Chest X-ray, PA view. Patient: 60 years old, sex F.
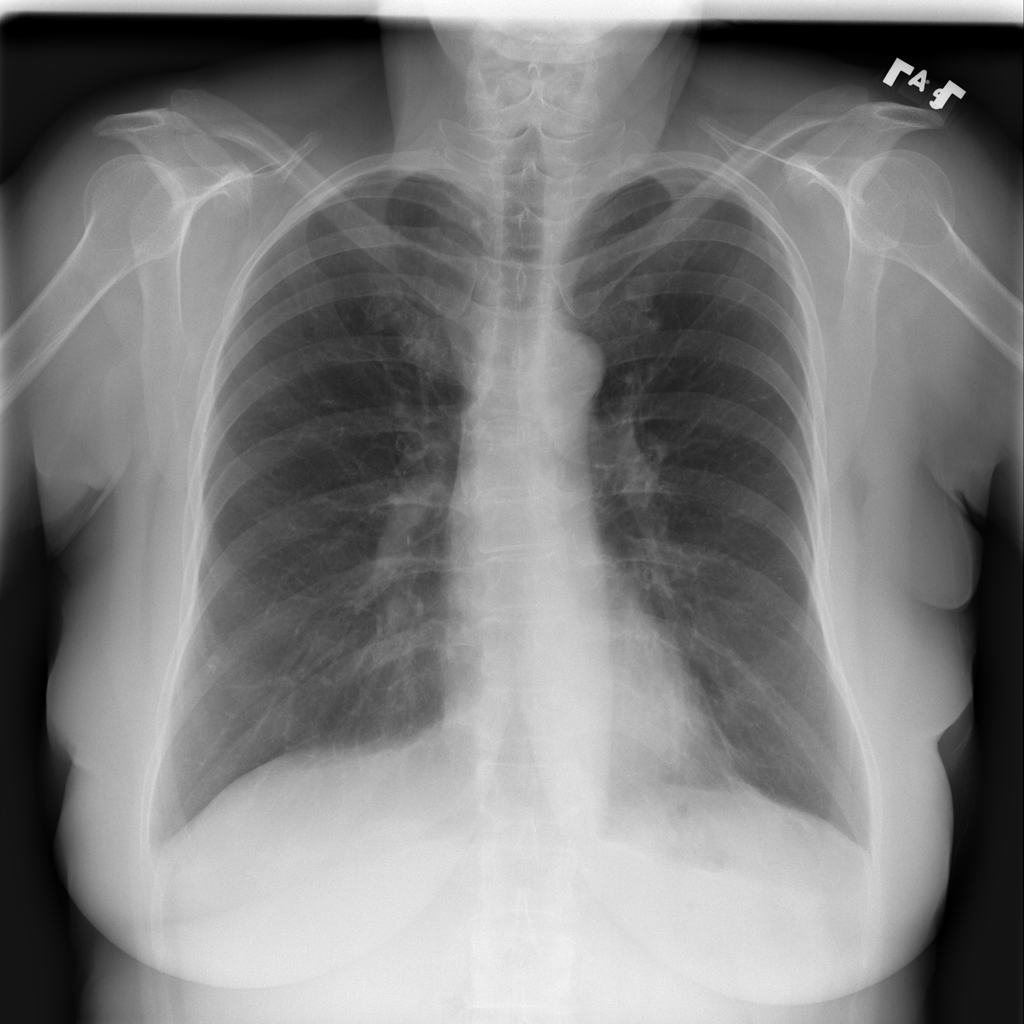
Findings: No Finding